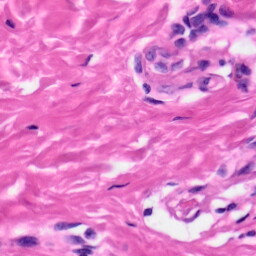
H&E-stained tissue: Skin